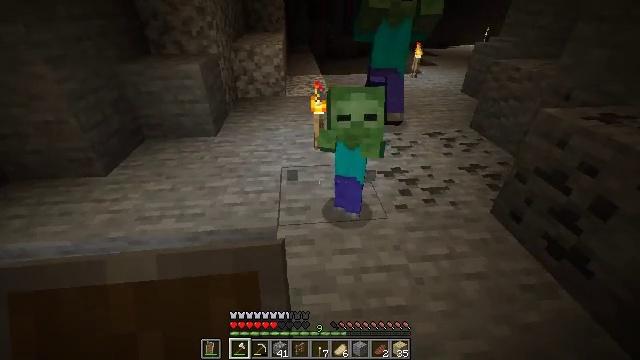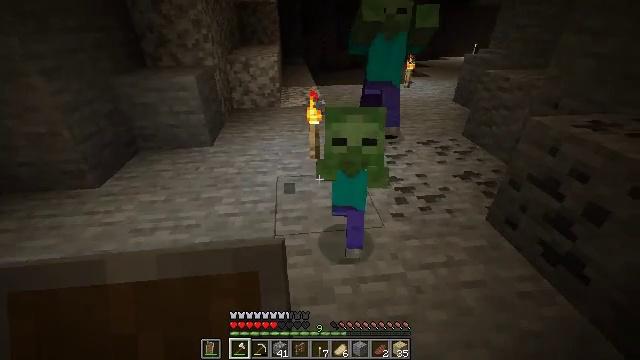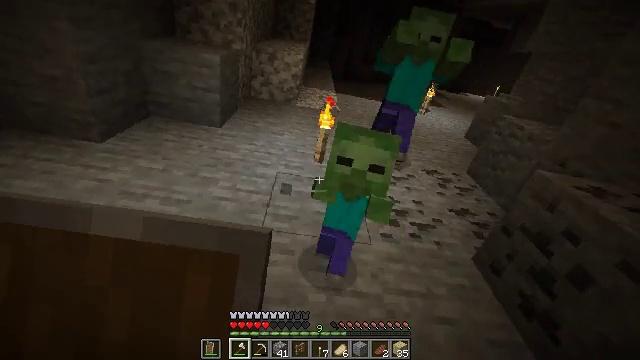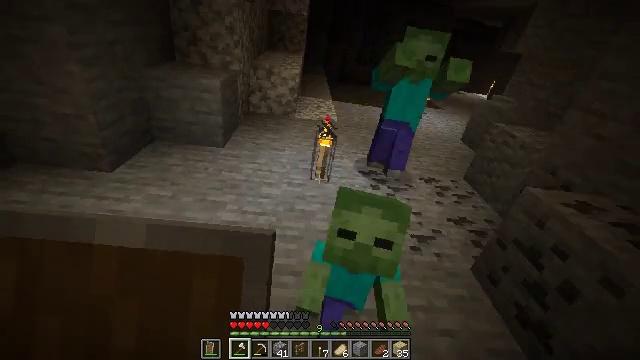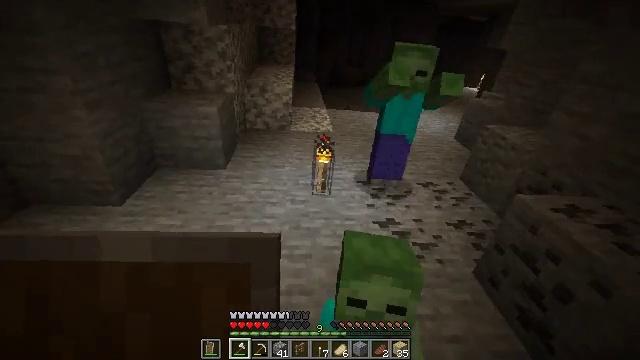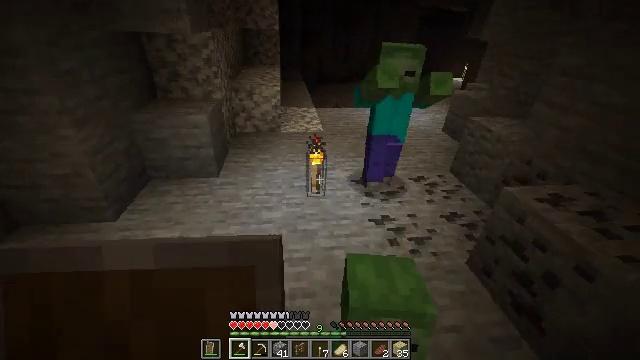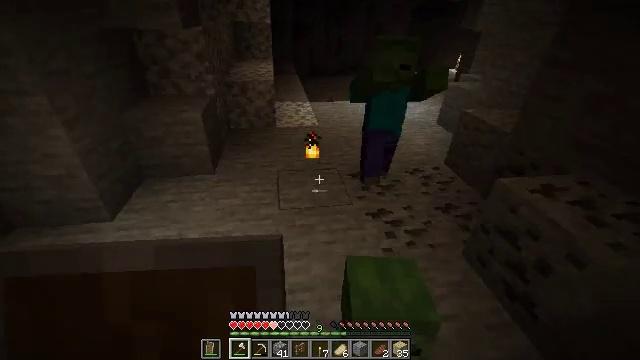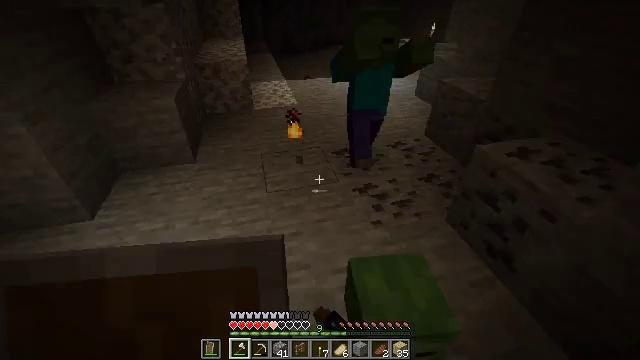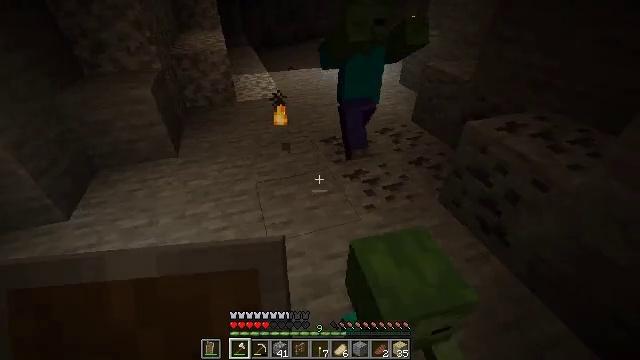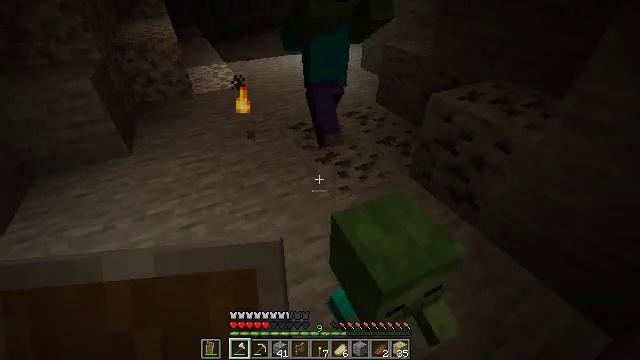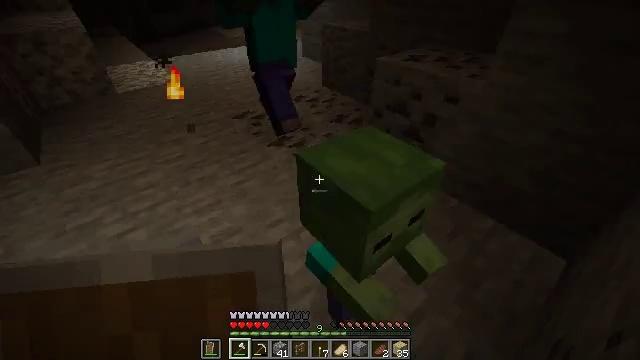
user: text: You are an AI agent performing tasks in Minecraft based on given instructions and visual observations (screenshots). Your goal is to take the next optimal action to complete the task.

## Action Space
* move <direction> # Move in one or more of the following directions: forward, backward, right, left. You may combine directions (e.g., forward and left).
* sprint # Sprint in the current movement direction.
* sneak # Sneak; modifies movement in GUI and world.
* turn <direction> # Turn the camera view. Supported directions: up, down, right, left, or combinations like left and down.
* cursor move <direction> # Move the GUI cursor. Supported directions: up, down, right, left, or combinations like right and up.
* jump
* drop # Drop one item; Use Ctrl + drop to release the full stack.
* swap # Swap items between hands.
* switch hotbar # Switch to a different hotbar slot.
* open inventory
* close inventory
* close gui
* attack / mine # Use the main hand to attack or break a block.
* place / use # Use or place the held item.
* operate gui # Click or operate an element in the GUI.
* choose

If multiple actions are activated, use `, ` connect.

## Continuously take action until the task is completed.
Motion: motion action
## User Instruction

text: Mine the torch on the wall.
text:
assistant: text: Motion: turn right and up
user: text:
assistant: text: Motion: turn up
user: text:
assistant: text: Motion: no_op
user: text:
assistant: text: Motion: no_op
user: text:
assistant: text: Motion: turn right
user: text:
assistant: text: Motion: turn right and down, attack / mine
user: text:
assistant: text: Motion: turn right and down, attack / mine
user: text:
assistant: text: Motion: turn right
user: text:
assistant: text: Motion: turn right and down
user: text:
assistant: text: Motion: turn right
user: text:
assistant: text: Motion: no_op